Question: My custom TableViewCell has a imageView defined in storyboard with frame(195, 16; 95,25)

But when I trying to access the frame at run time, it returns (0, 58, 0, 0) for all the outlets, not just the imageView, but UILabels too.
'''
//CustomTableViewCell subclass
- (void)layoutSubviews{
[super layoutSubviews];
NSLog(@"%@", self.fiveStartForeground);
}
'''
and this come out of console:
'''
2012-09-27 18:57:46.563 200Pomodoros[11395:c07] <UIImageView: 0x7599640; frame = (0 58; 0 0); clipsToBounds = YES; opaque = NO; autoresize = TM+BM; layer = <CALayer: 0x759a0d0>>
'''
but after a while, it gets normal again:
'''
2012-09-27 18:58:48.025 200Pomodoros[11395:c07] <UIImageView: 0x7599640; frame = (195.5 16; 94.5 25); clipsToBounds = YES; opaque = NO; autoresize = TM+BM; layer = <CALayer: 0x759a0d0>>
'''
I need to change the image frame (width) in
'''
- (UITableViewCell *)tableView:(UITableView *)tableView cellForRowAtIndexPath:(NSIndexPath *)indexPath;
'''
so that it looks like it's a 5 start rating thing.
But the frame I get then is wrong.(0, 58, 0, 0)...
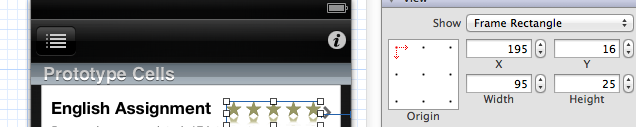
Answer: it's the stupid AutoLayout for iOS6... disable that, and you are good to go.